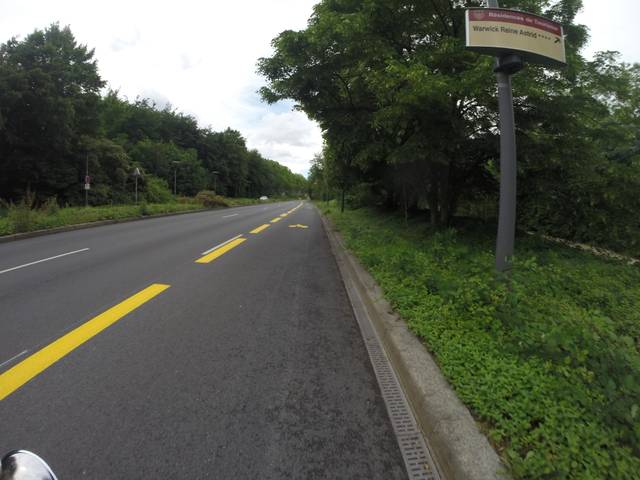
Region: France
Coordinates: 45.781, 4.846